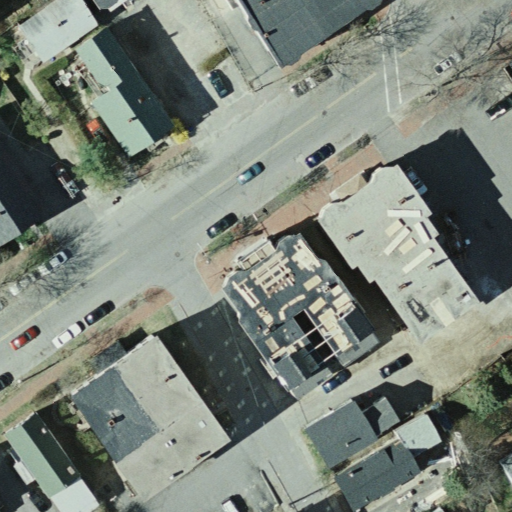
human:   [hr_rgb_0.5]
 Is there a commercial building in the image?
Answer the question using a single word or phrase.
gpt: no

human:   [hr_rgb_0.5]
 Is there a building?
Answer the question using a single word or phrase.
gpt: yes

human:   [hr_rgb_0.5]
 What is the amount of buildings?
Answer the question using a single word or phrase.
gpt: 10

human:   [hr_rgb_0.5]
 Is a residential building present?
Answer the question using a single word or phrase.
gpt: yes

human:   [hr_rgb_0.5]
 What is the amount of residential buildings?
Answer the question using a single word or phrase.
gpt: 10

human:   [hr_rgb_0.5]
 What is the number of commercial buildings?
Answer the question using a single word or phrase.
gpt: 0

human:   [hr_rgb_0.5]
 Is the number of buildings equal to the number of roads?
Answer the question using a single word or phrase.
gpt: no

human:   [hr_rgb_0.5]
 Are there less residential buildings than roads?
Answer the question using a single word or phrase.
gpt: no

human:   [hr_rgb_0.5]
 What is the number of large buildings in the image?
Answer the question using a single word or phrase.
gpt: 3

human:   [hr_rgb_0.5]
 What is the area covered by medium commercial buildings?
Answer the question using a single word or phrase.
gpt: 0m2

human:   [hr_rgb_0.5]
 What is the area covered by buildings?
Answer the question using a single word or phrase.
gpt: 2707m2

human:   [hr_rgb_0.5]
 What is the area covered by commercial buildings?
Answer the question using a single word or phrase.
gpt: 0m2

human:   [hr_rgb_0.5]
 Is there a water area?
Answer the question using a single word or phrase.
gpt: no

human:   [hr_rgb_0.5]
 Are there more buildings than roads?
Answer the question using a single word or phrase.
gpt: yes

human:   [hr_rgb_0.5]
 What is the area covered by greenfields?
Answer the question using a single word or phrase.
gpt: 0m2

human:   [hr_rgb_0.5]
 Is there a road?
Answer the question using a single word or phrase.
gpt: yes

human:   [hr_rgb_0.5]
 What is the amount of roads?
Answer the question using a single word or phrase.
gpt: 3

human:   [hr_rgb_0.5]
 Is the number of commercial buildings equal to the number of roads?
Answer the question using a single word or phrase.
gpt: no

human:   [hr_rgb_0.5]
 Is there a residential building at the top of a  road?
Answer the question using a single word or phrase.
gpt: yes

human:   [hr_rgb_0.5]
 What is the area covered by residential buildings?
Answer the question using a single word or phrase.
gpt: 2707m2

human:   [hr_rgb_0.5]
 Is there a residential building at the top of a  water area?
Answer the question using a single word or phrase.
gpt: no

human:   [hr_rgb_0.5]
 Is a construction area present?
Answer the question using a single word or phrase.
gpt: no

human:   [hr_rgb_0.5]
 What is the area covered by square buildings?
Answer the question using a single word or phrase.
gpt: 0m2

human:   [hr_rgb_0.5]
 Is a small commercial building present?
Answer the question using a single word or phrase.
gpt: no

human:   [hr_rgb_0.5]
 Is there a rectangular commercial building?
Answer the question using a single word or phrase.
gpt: no

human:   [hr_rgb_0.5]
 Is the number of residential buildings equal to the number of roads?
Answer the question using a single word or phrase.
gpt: no

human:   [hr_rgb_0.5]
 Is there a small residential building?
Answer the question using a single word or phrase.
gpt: yes

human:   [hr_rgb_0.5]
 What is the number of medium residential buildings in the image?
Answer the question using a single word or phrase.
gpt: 5

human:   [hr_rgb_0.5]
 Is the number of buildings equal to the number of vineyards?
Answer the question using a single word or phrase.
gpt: no

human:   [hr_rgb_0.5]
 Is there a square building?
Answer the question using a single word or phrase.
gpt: no

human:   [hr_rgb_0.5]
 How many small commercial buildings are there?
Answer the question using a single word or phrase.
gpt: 0

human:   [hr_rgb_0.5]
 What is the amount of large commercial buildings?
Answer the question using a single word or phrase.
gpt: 0

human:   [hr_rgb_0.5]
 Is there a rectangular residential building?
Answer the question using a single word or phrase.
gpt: yes

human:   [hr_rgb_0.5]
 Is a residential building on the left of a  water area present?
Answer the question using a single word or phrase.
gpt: no

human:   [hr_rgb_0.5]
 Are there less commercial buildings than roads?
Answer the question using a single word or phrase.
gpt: yes

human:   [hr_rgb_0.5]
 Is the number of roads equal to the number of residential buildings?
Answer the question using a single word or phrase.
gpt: no

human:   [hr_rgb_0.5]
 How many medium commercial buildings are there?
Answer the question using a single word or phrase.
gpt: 0

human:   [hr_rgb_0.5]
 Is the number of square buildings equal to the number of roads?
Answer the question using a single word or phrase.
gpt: no

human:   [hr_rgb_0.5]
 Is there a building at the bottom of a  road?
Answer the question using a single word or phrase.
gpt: yes

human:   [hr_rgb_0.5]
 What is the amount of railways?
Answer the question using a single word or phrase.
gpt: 0

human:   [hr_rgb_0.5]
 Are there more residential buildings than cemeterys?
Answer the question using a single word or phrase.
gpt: yes

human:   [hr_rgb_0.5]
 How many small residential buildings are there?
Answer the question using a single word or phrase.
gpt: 2

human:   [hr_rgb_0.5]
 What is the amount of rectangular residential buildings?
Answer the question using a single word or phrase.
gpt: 5

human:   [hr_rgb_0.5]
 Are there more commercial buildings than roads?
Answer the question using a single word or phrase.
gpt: no

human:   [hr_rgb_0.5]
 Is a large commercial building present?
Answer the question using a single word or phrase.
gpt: no

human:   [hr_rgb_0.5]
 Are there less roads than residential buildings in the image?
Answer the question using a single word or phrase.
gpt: yes

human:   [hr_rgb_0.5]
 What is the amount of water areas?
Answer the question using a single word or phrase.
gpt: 0

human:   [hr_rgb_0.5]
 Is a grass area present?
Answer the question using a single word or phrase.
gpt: no

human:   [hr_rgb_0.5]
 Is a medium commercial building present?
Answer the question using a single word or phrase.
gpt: no

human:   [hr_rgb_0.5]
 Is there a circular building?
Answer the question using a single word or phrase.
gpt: no

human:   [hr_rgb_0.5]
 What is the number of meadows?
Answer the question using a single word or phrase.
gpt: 0

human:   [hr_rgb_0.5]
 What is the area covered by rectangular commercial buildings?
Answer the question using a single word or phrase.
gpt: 0m2

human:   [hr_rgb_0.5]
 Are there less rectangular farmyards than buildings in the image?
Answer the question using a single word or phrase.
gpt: yes

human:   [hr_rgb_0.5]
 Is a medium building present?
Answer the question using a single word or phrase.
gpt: yes

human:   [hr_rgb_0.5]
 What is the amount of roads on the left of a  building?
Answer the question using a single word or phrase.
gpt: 3

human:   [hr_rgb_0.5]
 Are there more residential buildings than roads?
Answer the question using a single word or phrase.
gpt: yes

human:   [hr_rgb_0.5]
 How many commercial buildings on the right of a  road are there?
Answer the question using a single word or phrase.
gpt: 0

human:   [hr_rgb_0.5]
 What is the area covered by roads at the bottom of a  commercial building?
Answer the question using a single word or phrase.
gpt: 0m2

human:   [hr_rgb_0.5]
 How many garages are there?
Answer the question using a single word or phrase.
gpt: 0

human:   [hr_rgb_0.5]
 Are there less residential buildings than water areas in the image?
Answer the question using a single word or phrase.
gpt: no

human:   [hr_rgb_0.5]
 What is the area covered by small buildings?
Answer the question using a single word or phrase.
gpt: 1m2

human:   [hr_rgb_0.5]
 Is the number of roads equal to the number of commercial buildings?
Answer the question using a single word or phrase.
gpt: no

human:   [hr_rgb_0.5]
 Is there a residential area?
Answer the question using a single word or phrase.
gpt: no

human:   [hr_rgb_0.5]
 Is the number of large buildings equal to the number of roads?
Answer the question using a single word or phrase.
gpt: yes